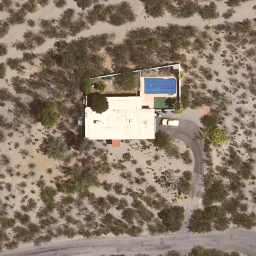
Label: residential